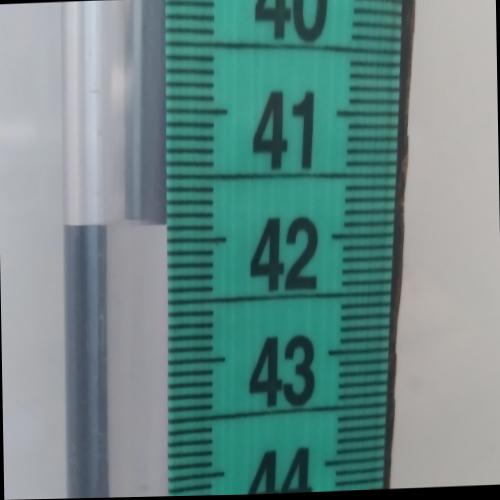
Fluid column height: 41.9 cm